Aerial crown-view tile of a tropical tree (Barro Colorado Island, Panama), acquired 20250217:
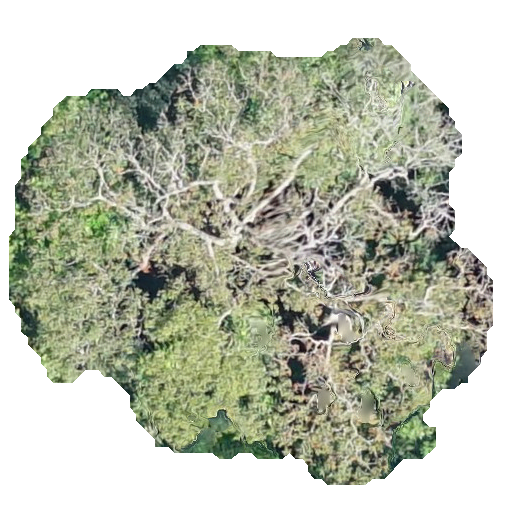
Species: Astronium graveolens
GBIF accepted scientific name: Astronium graveolens
Crown area: 236.038 m²